四年级 · 组合数学
从 $2 \mathrm{~cm} 、 3 \mathrm{~cm} 、 4 \mathrm{~cm} 、 5 \mathrm{~cm} 、 6 \mathrm{~cm}$ 长的 5 根小棒中选择 3 根围成三角形, 能围成 ( ) 种不同的三角形。
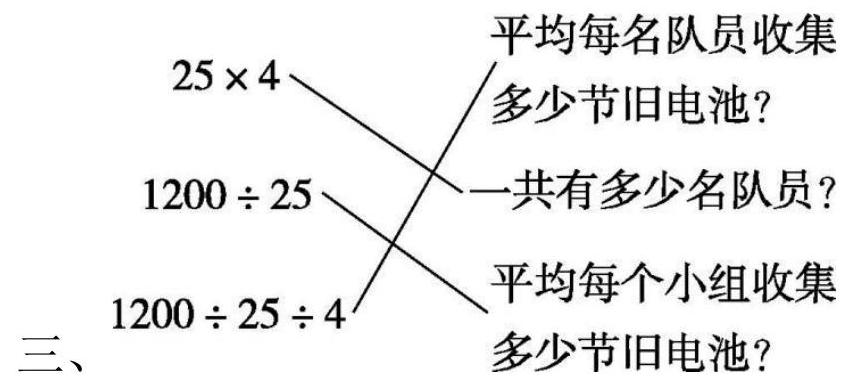
答案: 7 & 8.25 & 12\end{array}$